Question: Count the number of objects in the diagram.
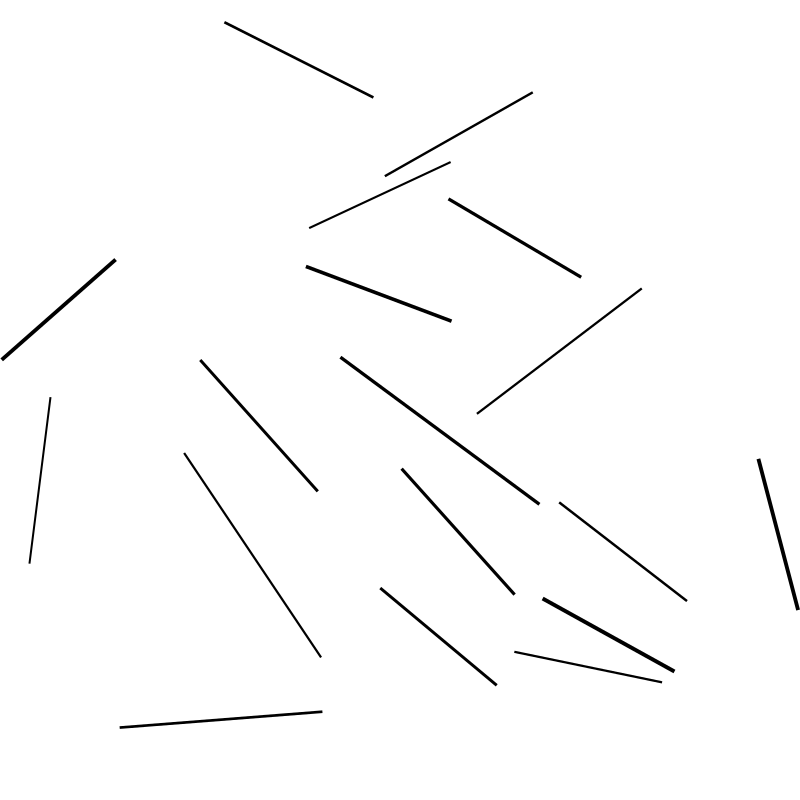
Answer: 18